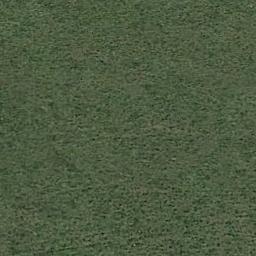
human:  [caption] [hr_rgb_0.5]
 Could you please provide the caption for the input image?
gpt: The entire image is dominated by grass .

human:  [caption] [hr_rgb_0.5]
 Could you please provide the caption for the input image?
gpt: The meadow is dense but uneven .

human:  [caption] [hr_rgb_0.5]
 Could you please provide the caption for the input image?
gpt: The meadow is full of green grass .

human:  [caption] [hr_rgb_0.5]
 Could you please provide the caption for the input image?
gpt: This meadow has evenly distributed dense grasses .

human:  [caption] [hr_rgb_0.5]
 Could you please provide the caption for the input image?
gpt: A dense meadow with many green grass .